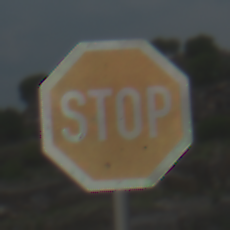
Verkehrszeichen: Stop
Umgebung: Outdoor, Nature
Tageszeit: MorningAfternoon
Wetter: PartlyCloudy
Licht: Natural
Jahreszeit: NotSpecified
Kontrast: LowContrast